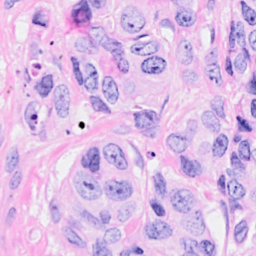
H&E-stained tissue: Breast